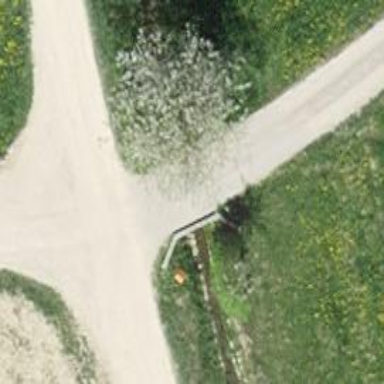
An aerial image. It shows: Gravel track with grade 2 tracktype.